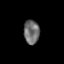
Tissue: skin
Cell type: Epithelial cells
Senescence score: 0.2784
Nuclear area (px): 366
Mean DAPI intensity: 110.369